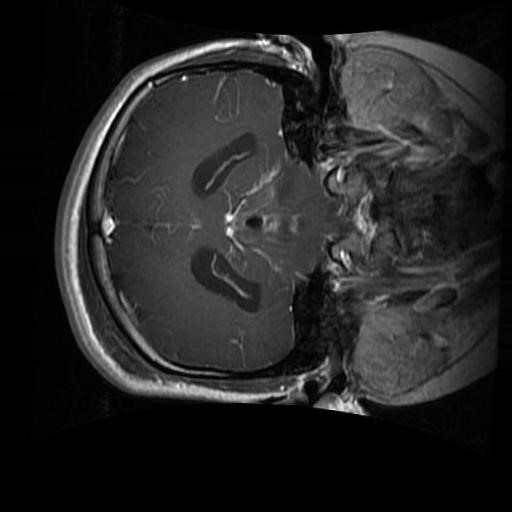
Label: brain_glioma